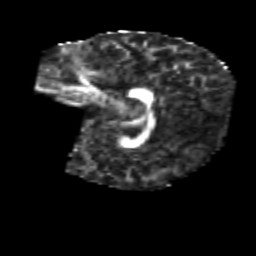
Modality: FA
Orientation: sagittal
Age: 7
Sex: female
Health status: healthy